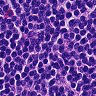
Metastatic tissue present: no